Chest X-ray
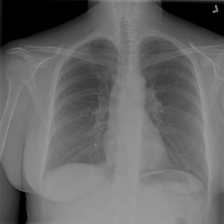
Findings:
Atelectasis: negative
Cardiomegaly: negative
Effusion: negative
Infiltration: negative
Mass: negative
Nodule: negative
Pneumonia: negative
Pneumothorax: negative
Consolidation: negative
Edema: negative
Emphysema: negative
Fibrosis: negative
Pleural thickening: negative
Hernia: negative